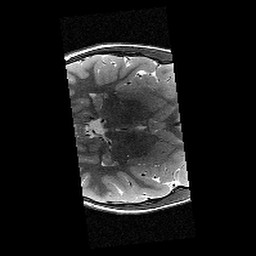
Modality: T2w
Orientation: axial
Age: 11
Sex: female
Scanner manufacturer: siemens
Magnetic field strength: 3 T
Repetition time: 9.23 s
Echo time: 0.067 s